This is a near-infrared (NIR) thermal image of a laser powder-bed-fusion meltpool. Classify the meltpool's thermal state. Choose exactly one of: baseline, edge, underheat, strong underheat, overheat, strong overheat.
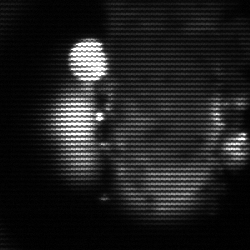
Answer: strong underheat